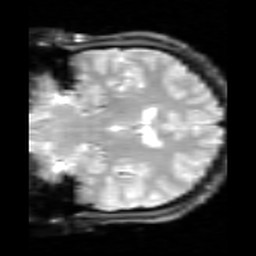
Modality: inplaneT2
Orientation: coronal
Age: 32
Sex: male
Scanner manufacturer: siemens
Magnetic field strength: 3 T
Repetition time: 5 s
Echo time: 0.033 s